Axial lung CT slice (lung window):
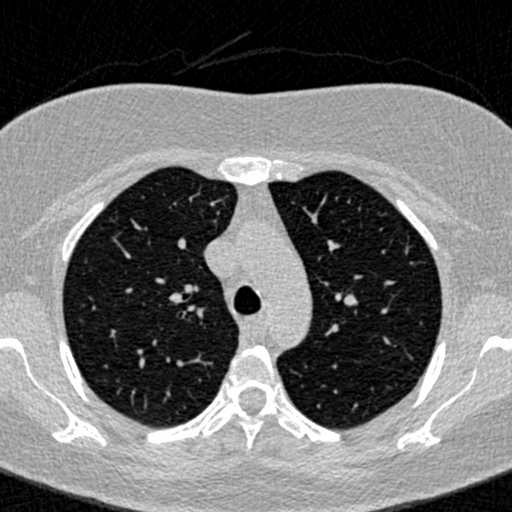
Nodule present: no